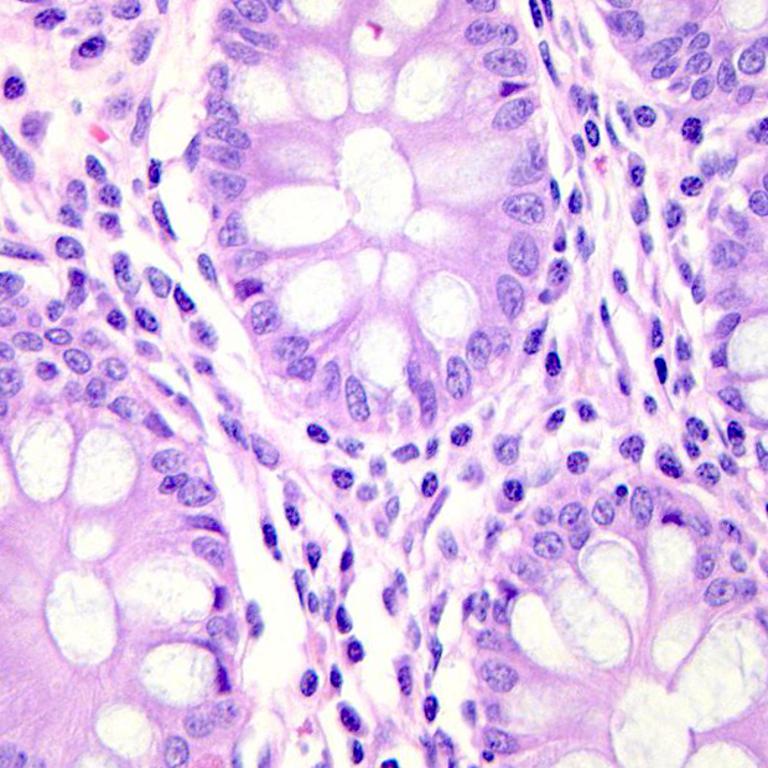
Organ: colon
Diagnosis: benign